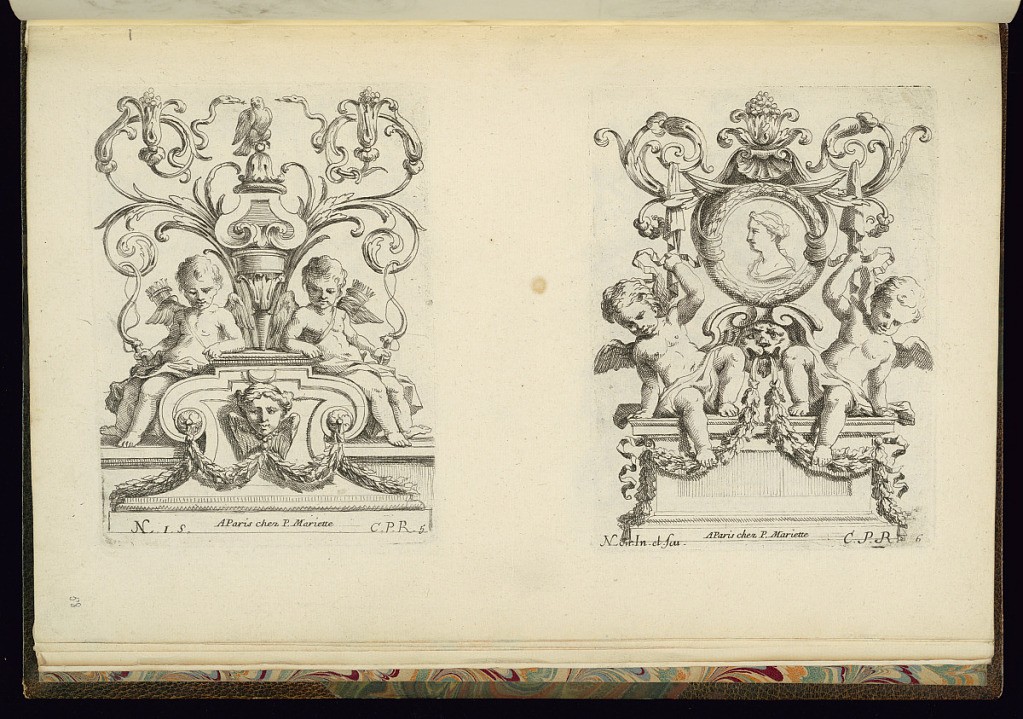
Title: Two Ornament Designs
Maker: Nicolas Pierre Loir, French, 1624 - 1679
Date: ca.1660–1713
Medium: Etching on paper
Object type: Print
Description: Two plates of ornament designs printed side-by-side on a single sheet. The designs feature winged putti on plinths surrounded by ornament with festoons of leaves, birds, snakes, rosettes, mask (mascaron), quivers of arrows, roundel profile portrait, rosettes, fleurons, foliate scrolls, and scrolling leaves (rinceaux). The plates are signed and numbered.